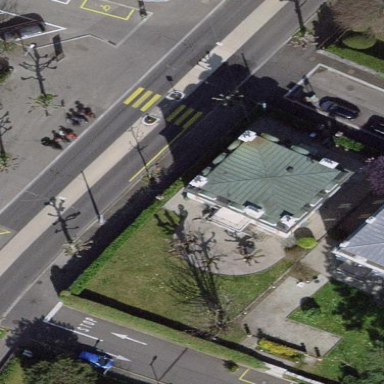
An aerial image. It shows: Detached building.